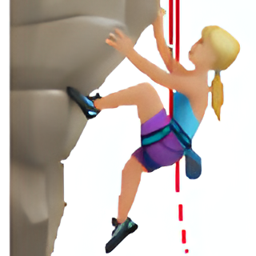
Name: person climbing
Emoji: 🧗🏼
Group: People & Body
Sub-group: person-activity